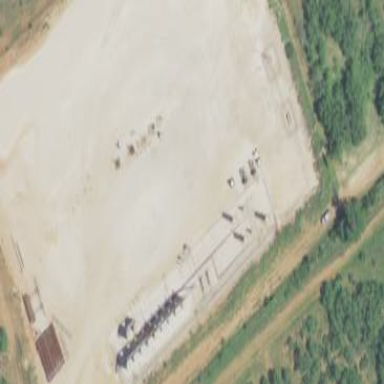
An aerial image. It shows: Industrial wellsite.